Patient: sex M, age 54
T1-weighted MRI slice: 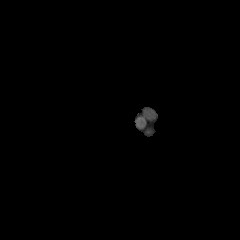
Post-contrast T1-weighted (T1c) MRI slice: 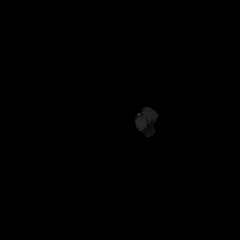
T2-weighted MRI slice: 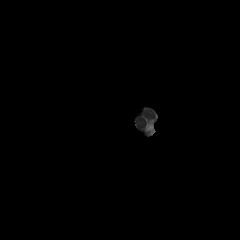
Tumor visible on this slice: no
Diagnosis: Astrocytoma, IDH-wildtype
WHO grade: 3